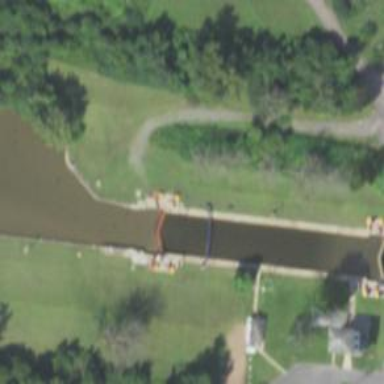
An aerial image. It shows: Lock gate along waterway.